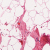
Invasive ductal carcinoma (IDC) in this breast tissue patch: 0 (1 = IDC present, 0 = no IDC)